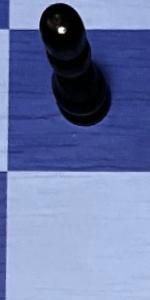
Label: Empty